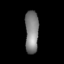
Tissue: lung
Cell type: Epithelial cells
Senescence score: 0.2145
Nuclear area (px): 567
Mean DAPI intensity: 128.854